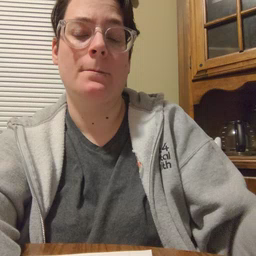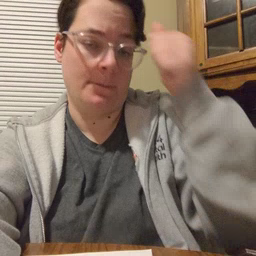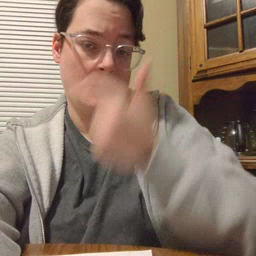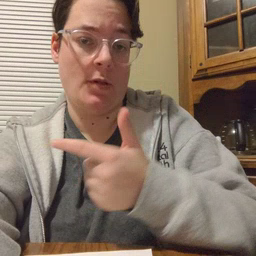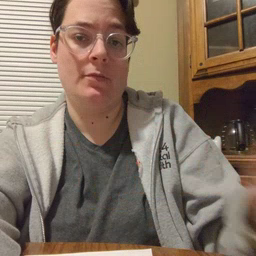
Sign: brother